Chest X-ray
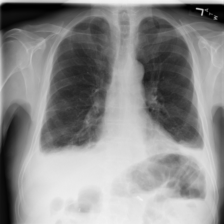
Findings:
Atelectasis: negative
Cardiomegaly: negative
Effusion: negative
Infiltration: negative
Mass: negative
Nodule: negative
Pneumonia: negative
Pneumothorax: negative
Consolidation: negative
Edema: negative
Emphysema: negative
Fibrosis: negative
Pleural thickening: negative
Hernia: negative